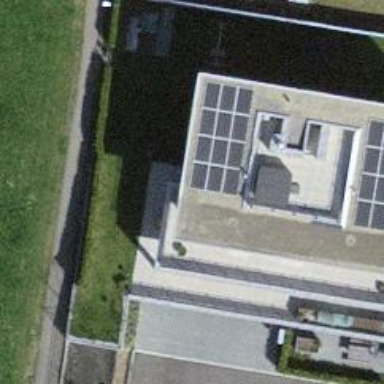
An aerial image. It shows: Solar power generator.